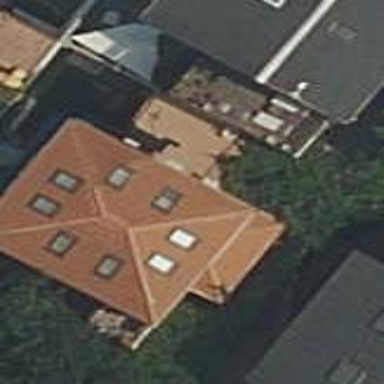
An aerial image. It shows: Hipped-roof house.